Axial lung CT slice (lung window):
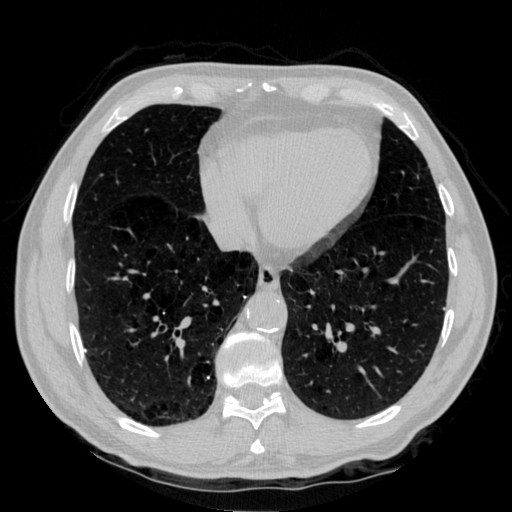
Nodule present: no